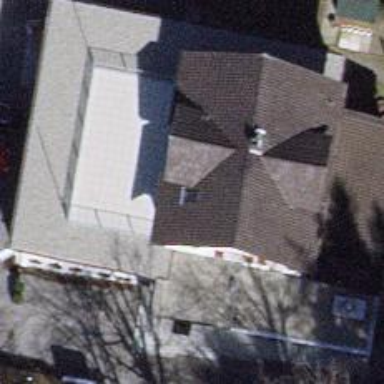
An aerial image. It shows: Restaurant.